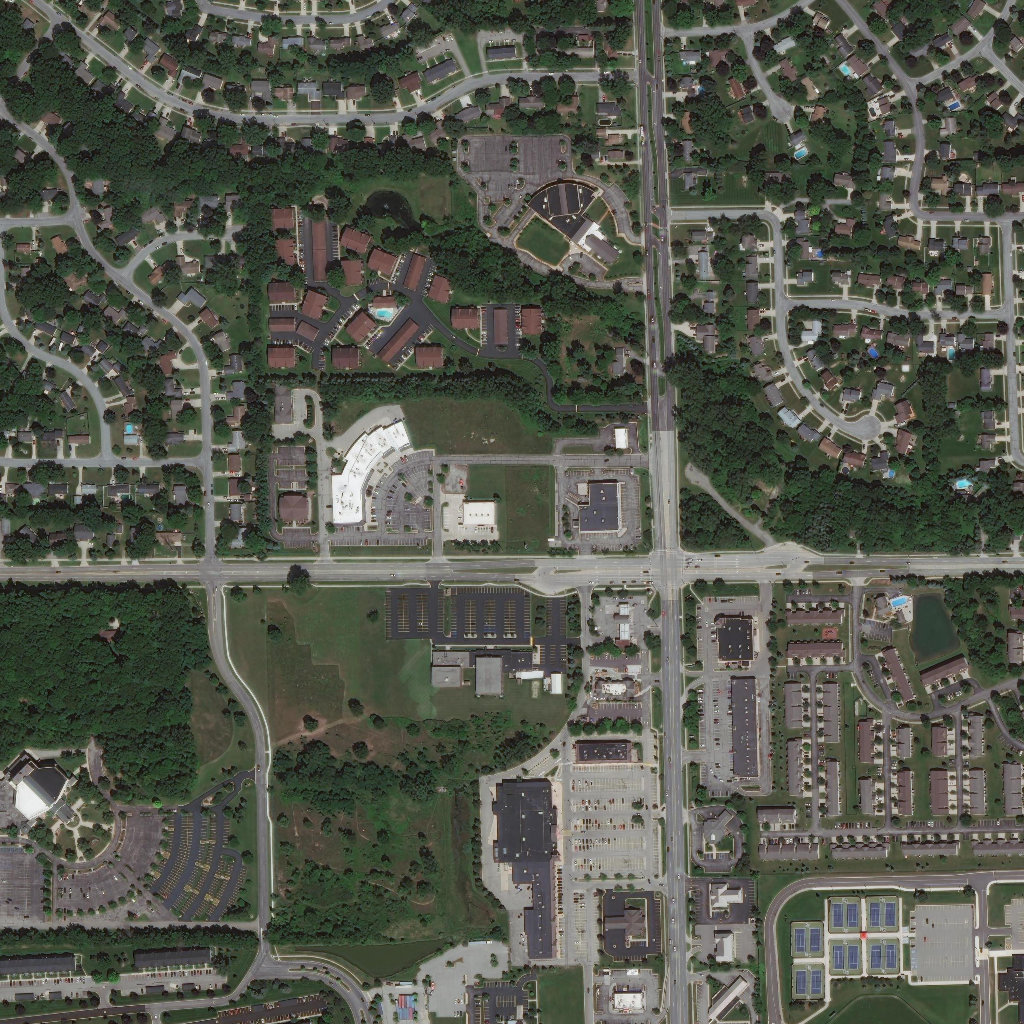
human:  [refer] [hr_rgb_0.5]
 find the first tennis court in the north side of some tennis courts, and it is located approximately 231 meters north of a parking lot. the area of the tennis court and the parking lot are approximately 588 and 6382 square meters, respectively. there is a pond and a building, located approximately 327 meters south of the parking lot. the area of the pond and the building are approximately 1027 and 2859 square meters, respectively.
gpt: <box>[[42, 17, 43, 21, 0]]</box>